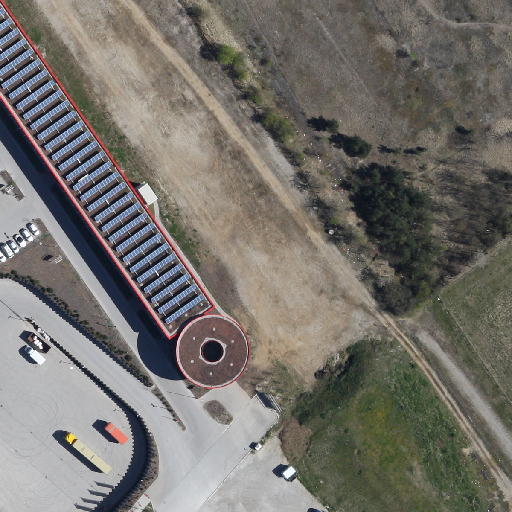
Referring expression: car